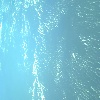
Label: water